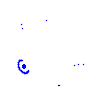
Particle: pion